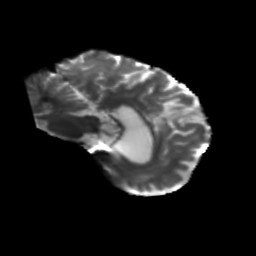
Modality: T2w
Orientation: sagittal
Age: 48
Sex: male
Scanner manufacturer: siemens
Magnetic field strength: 3 T
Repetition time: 5.25 s
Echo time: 0.08 s